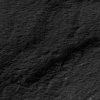
Atmospheric dust classification: not_dusty